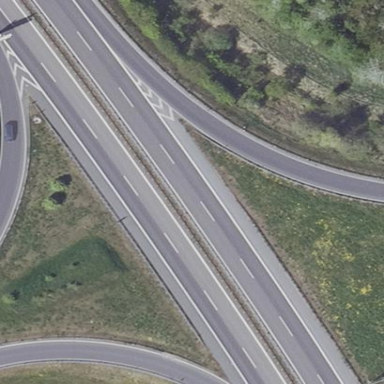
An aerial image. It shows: Asphalt surface area part of motorway.